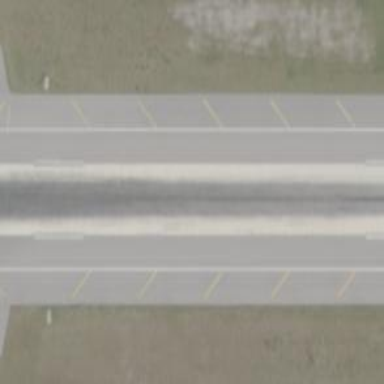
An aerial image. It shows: Asphalt runway at the airport.